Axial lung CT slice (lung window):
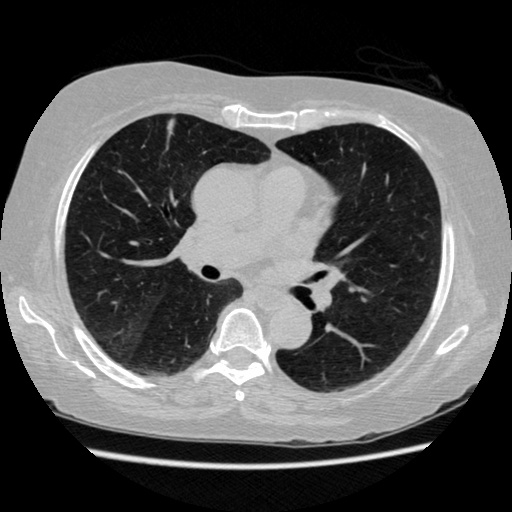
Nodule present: no